Field crop: maize
Growth stage: 2
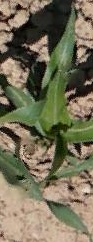
Species: maize